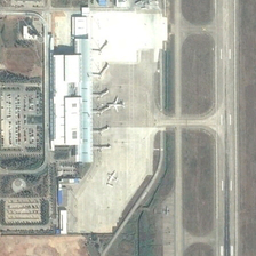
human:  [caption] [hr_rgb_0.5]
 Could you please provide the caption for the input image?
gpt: Beside the parking lot stands a white building.

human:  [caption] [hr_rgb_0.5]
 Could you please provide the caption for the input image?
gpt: Two planes stopped at the airport terminal, runway and parking lot.

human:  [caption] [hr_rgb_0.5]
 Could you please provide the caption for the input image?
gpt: there are two planes on the small airport .

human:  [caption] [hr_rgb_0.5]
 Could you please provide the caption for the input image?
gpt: The two planes were parked near the airport terminal with runways and parking lots.

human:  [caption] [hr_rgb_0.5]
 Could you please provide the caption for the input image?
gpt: There is a white building beside the parking lot.